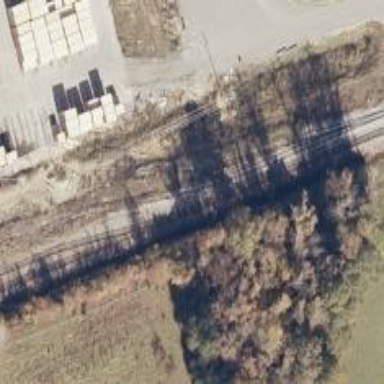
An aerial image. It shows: Railway siding with rails.